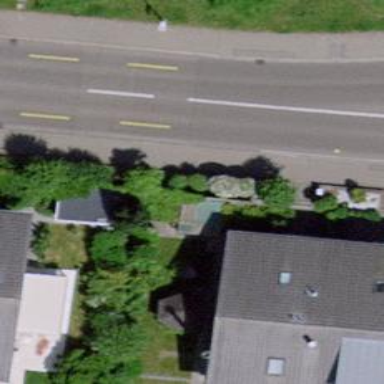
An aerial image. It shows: Terrace-style building with gabled roof.